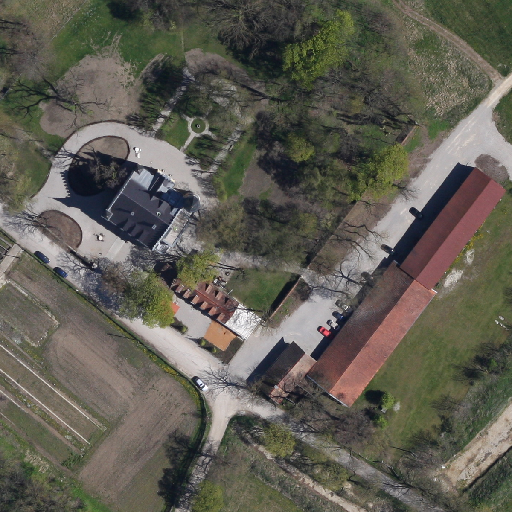
Referring expression: impervious surface